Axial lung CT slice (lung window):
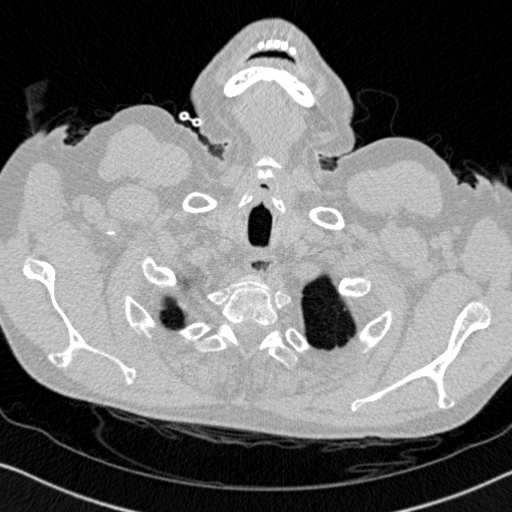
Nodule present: no